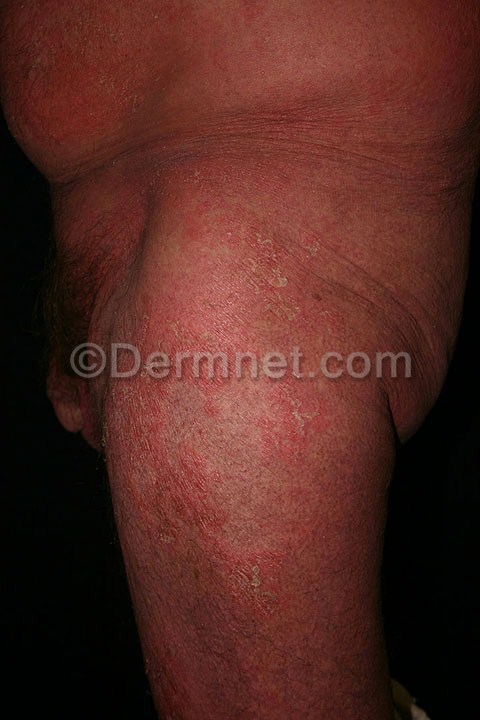
Disease: Psoriasis pictures Lichen Planus and related diseases